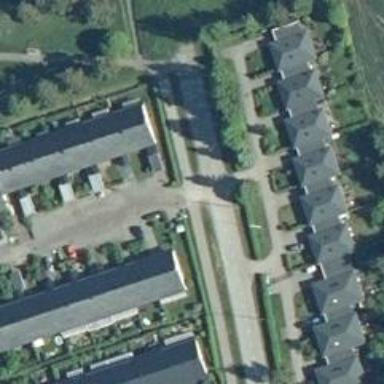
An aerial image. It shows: Living street.